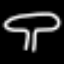
Label: mushroom